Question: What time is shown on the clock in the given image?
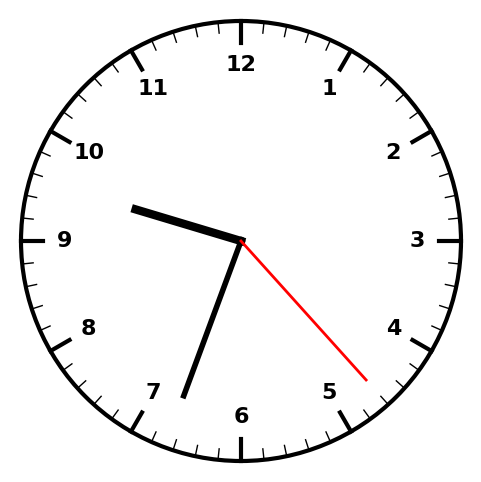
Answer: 09:33:23